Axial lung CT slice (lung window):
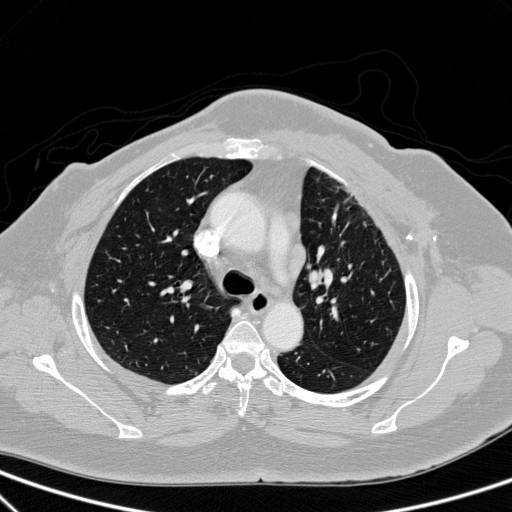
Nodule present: no